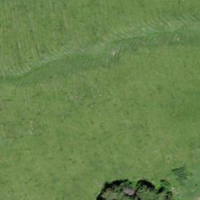
EUNIS habitat code: 23
Species observed at this site:
Juniperus communis